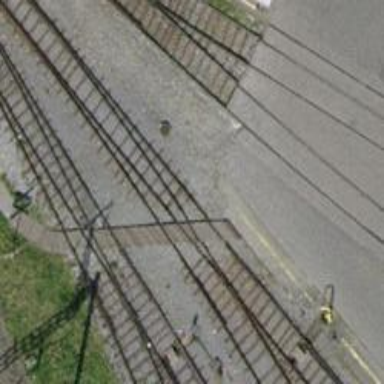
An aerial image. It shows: Railway crossing.